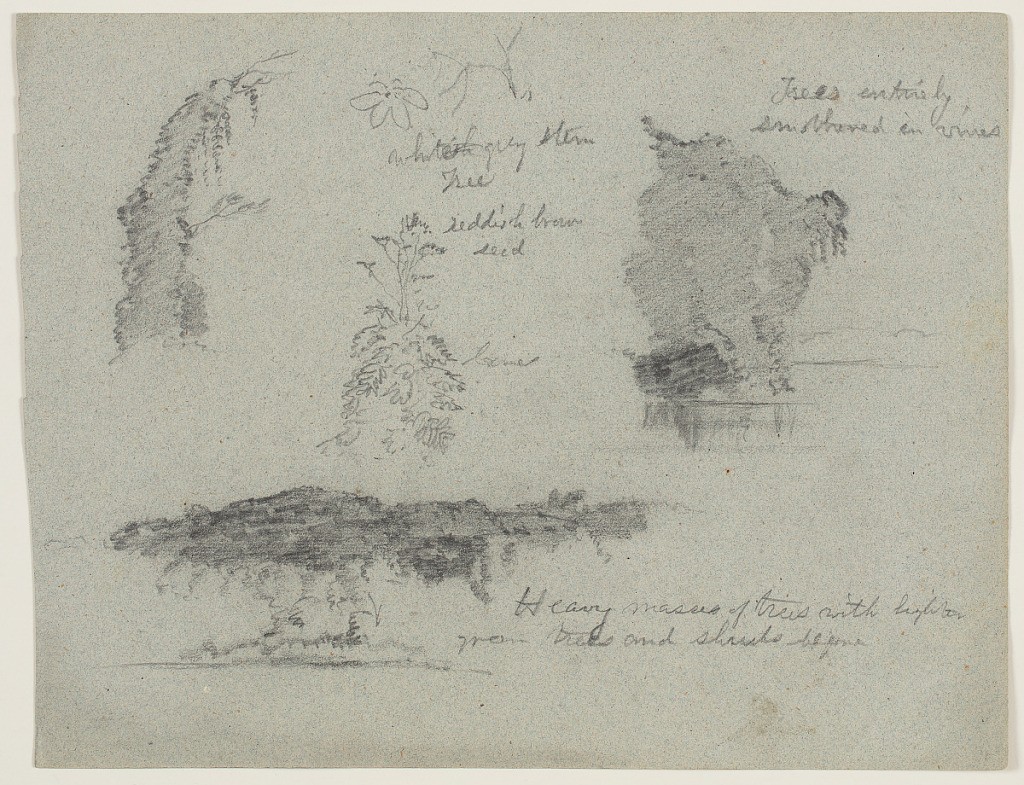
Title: Botanical Sketches along the Río Magdalena, Colombia
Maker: Frederic Edwin Church, American, 1826–1900
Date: May 1853
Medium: Graphite on gray-green laid paper
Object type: Drawing
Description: Botanical sketches showing five views of plants and the wooded landscape along the Magdalena River in Colombia. At center and upper center, two sketches of trees or branches with leaves are visible. On all sides, at left, right, and below, three drawings of the abundant vegetation along the banks of the river are included.